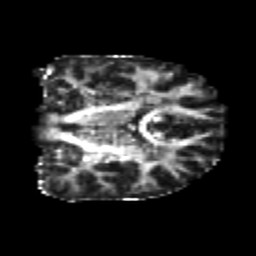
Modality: FA
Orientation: coronal
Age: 22
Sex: male
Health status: healthy
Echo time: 0.074 s